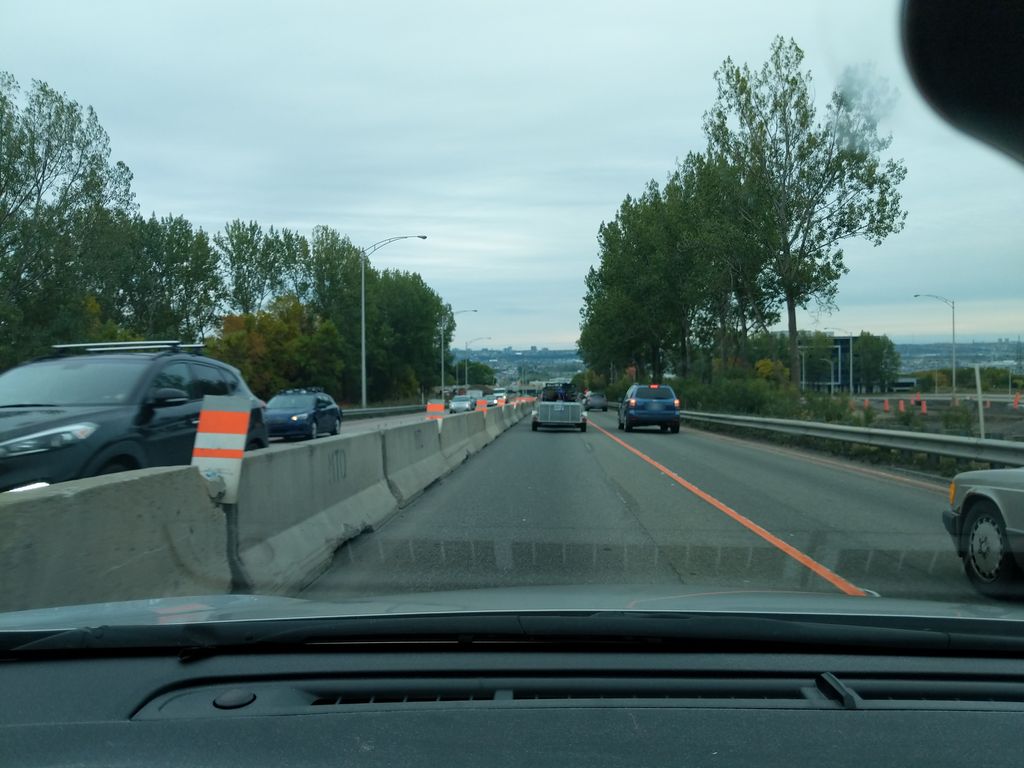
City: quebec_city